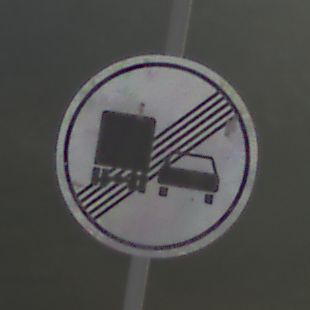
Verkehrszeichen: EndeUeberholverbotKraftfahrzeuge
Umgebung: Outdoor, Nature
Tageszeit: SunriseSunset
Wetter: PartlyCloudy
Licht: Natural
Jahreszeit: Summer
Kontrast: HighContrast